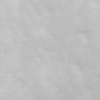
Atmospheric dust classification: not_dusty